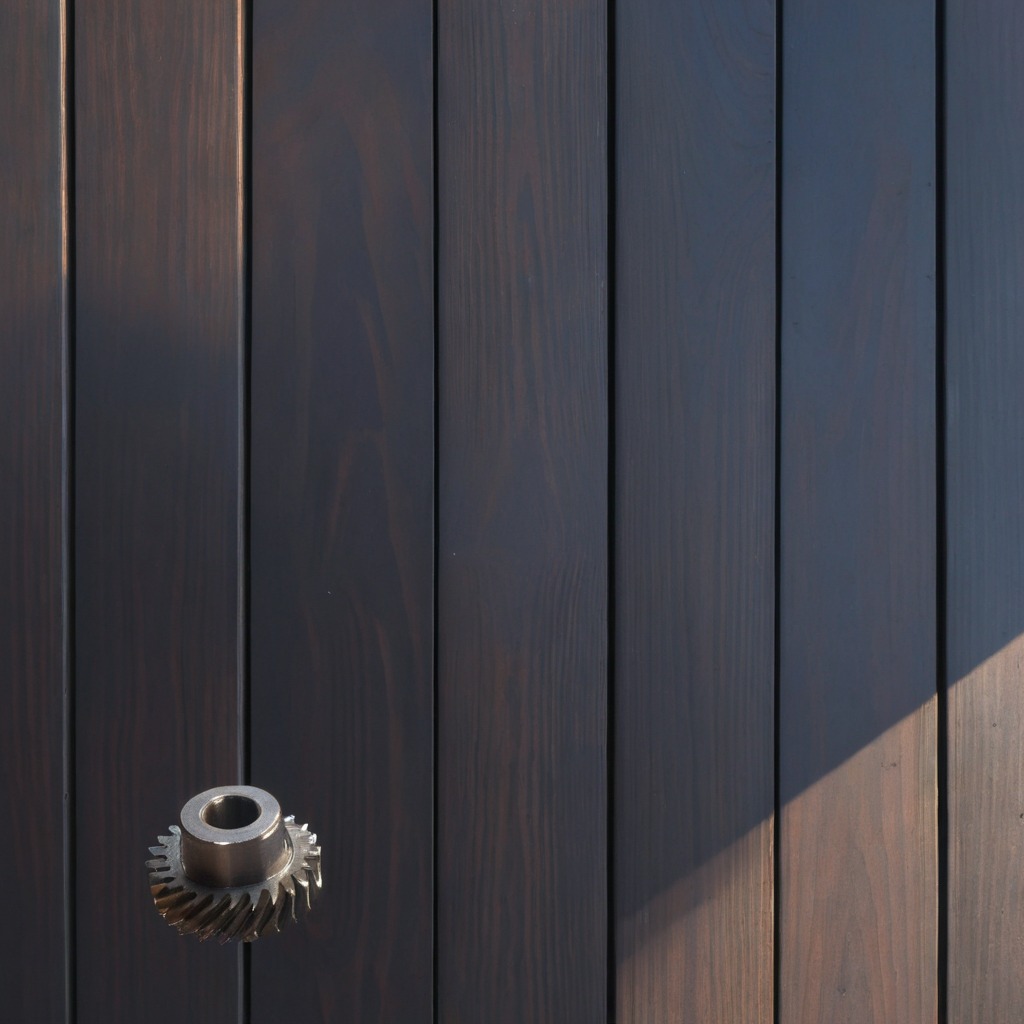
A steel gear with teeth lies on the workbench.